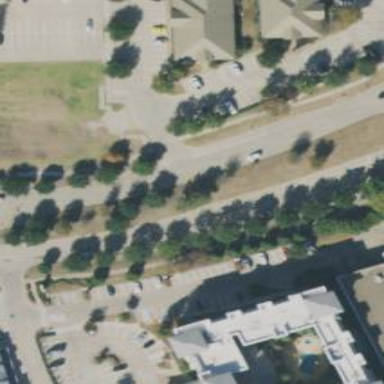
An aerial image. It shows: Secondary road with separate sidewalk.